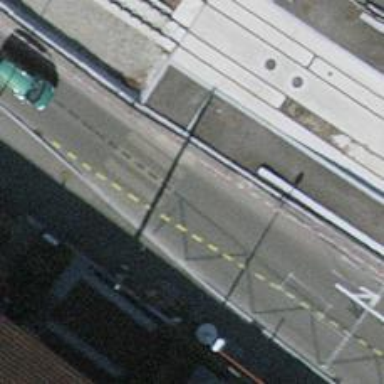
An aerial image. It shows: Marked crossing with zebra markings.